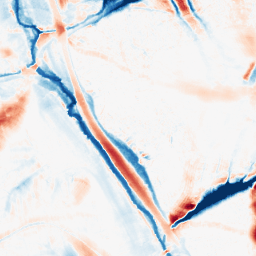
Category: morphological
Decomposition family: morphological_ellipse
Decomposition parameters: operation: average
width: 30
height: 50
Upsampling method: bilinear
Upsampling parameters: scale: 4
Upsampling scale: 4